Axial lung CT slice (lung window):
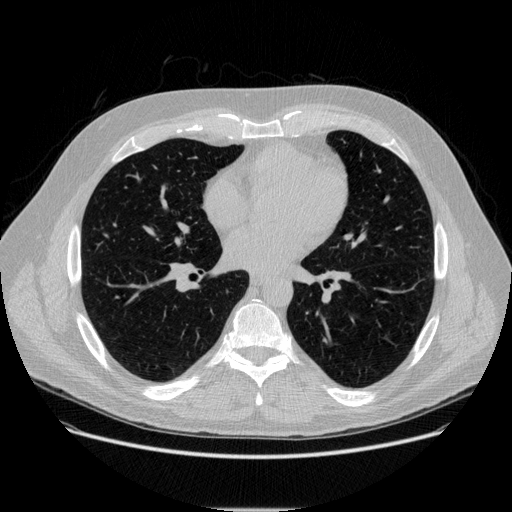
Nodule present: no